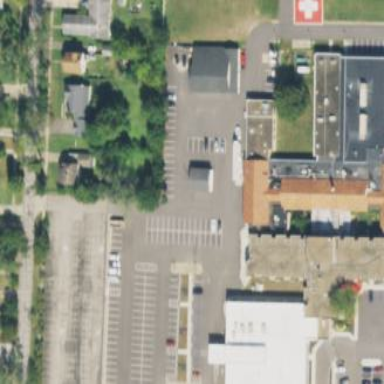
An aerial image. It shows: Hospital.